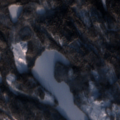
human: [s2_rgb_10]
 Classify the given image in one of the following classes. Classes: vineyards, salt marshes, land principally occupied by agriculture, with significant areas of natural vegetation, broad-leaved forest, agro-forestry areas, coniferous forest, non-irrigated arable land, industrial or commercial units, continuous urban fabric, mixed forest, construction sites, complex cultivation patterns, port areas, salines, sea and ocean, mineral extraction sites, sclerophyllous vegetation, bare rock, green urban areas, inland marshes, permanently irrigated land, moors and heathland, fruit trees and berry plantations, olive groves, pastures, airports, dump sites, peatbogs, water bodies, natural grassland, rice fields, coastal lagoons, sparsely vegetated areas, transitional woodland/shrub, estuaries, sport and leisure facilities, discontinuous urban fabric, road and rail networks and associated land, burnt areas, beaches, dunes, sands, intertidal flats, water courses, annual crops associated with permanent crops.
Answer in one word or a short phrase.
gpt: coniferous forest, mixed forest